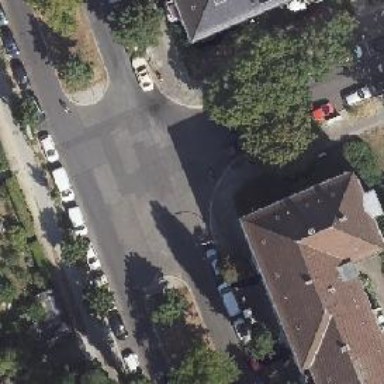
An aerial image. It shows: Residential road with asphalt surface and separate sidewalk.